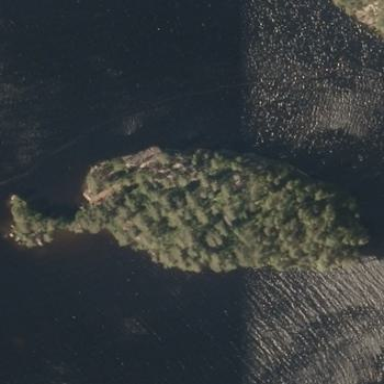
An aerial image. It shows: Image showing island.